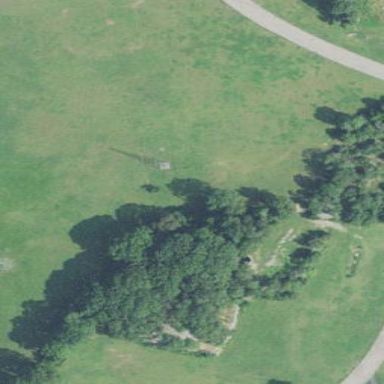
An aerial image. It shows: Woodland area covered with trees.